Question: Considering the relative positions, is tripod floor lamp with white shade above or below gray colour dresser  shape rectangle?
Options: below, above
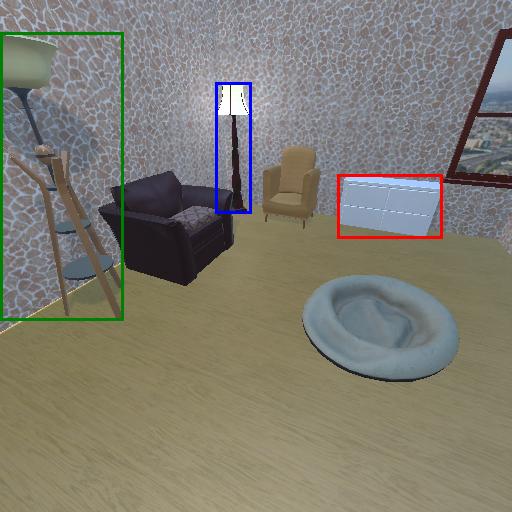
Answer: below